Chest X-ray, PA view. Patient: 16 years old, sex F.
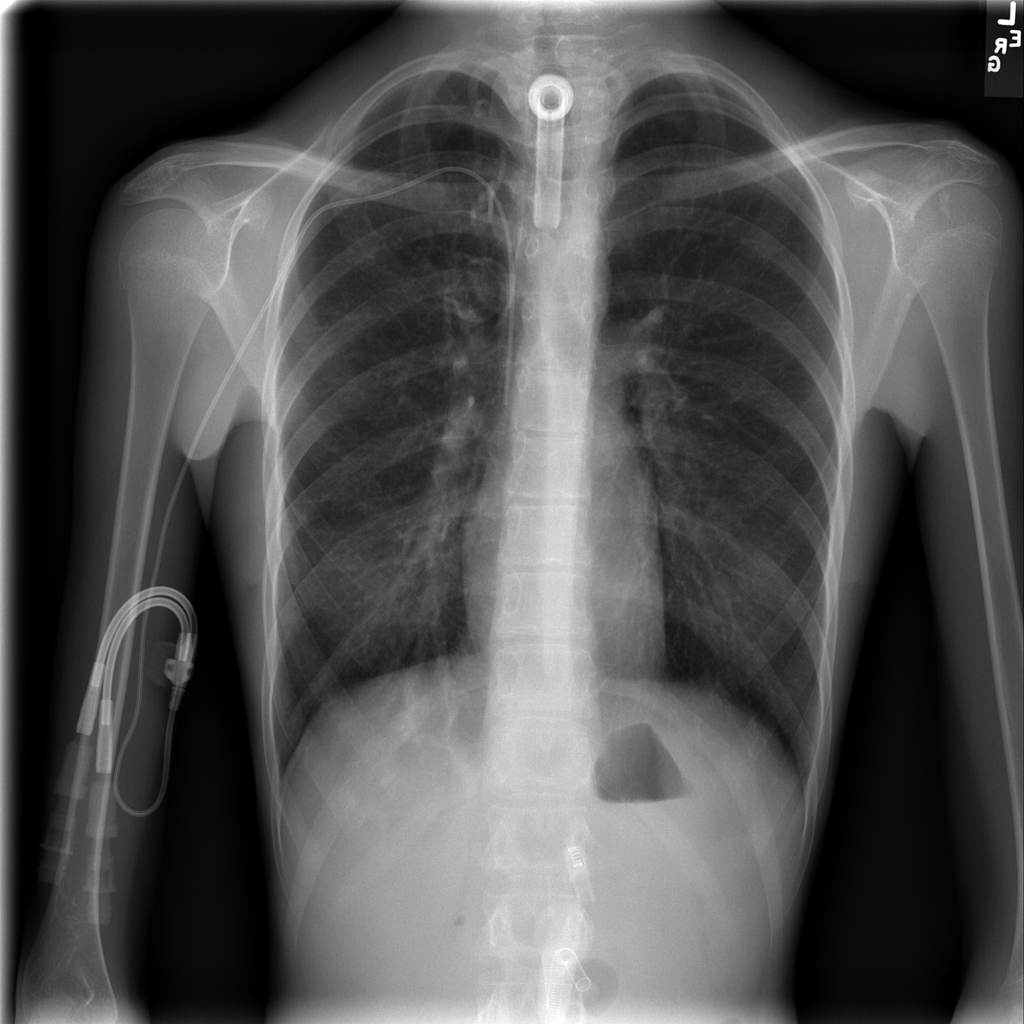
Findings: No Finding